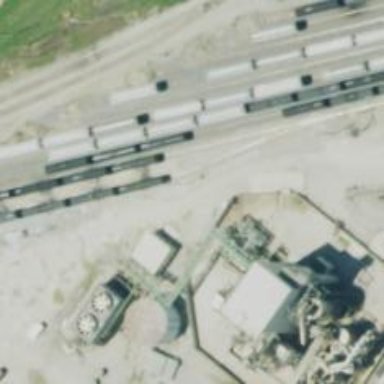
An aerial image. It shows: Railway siding with rails.